Field crop: tomato
Growth stage: 1
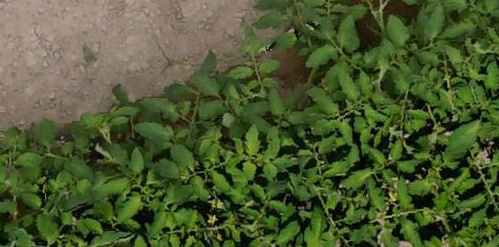
Species: tomato